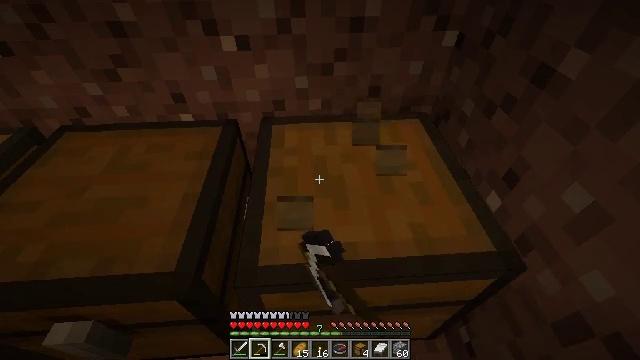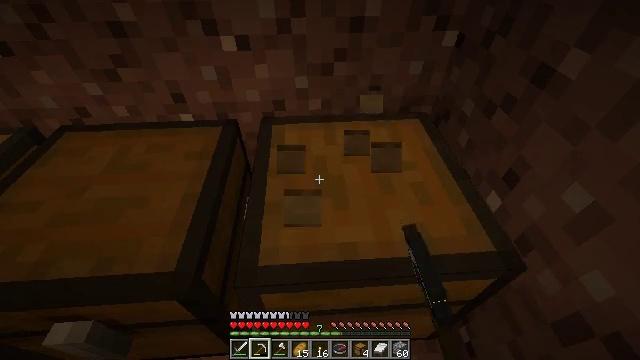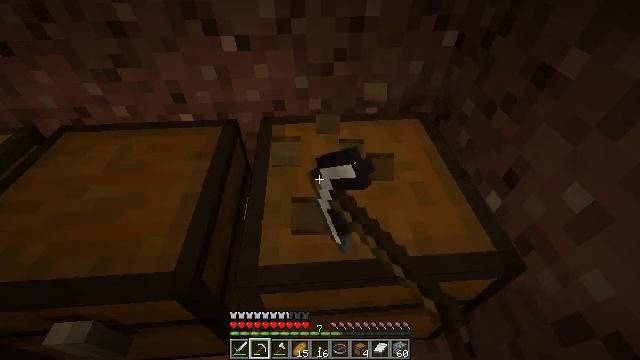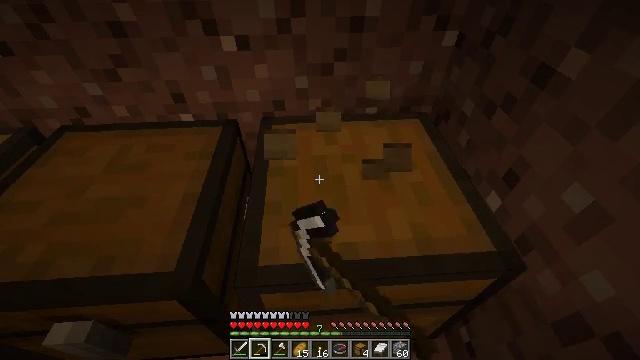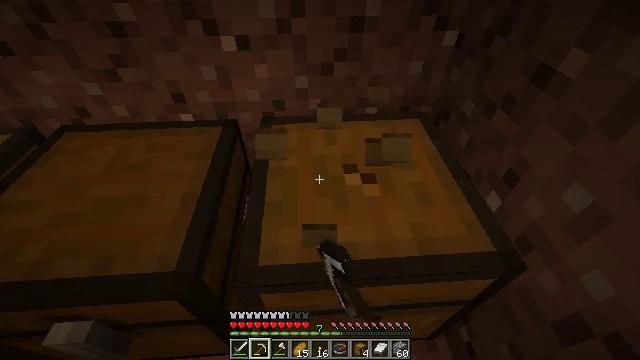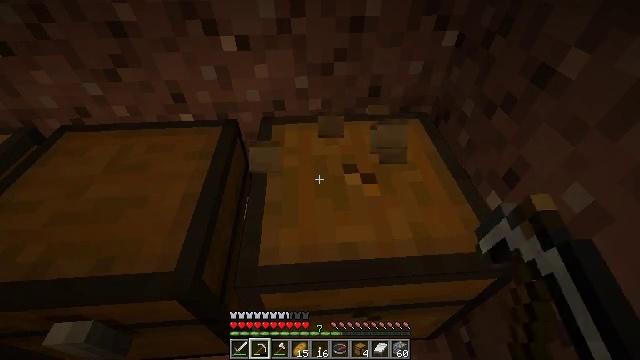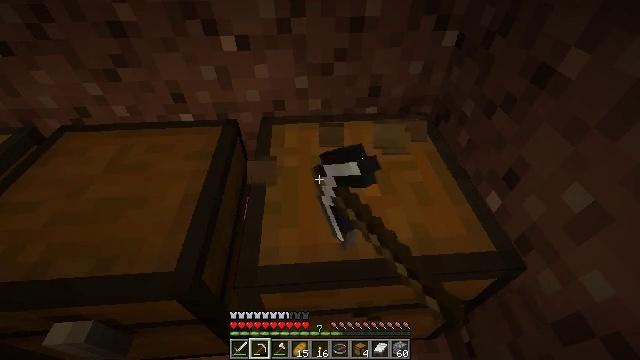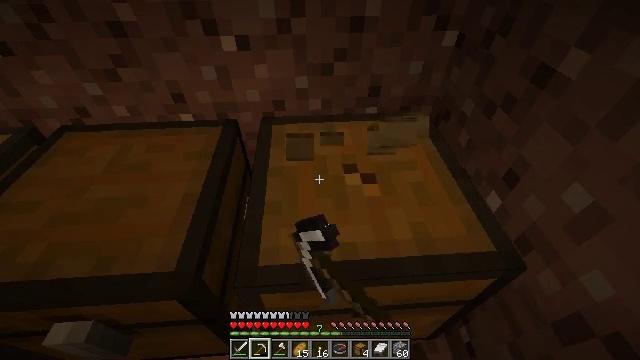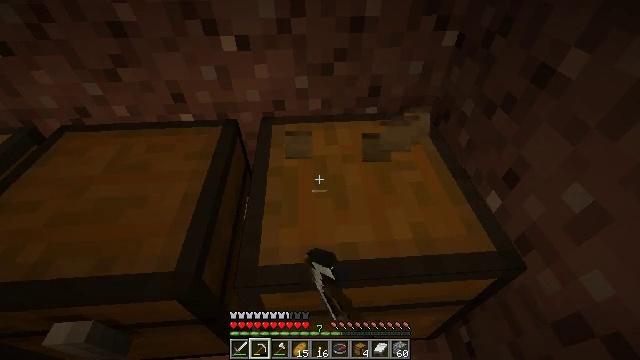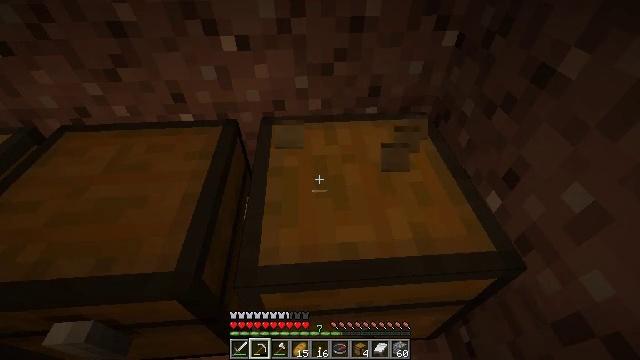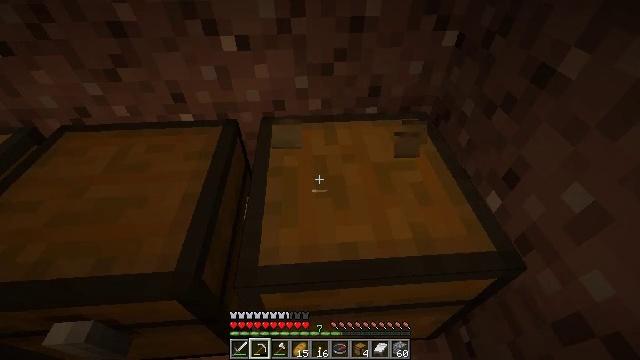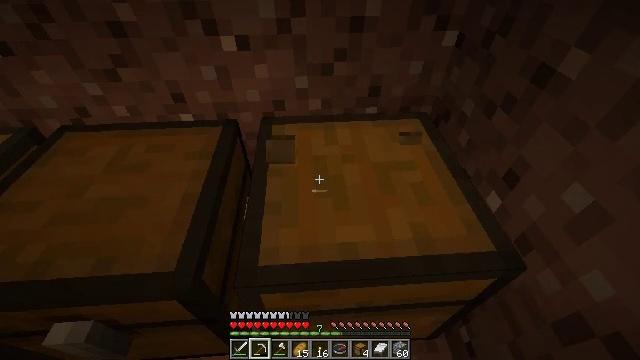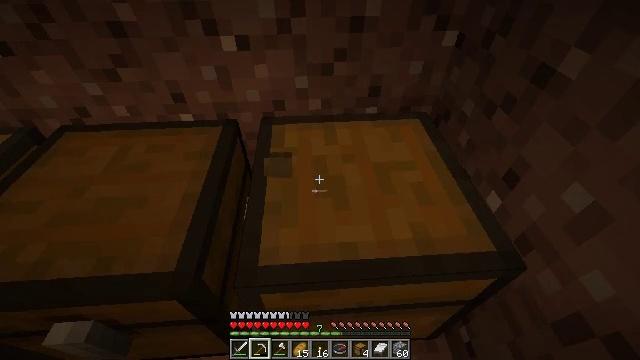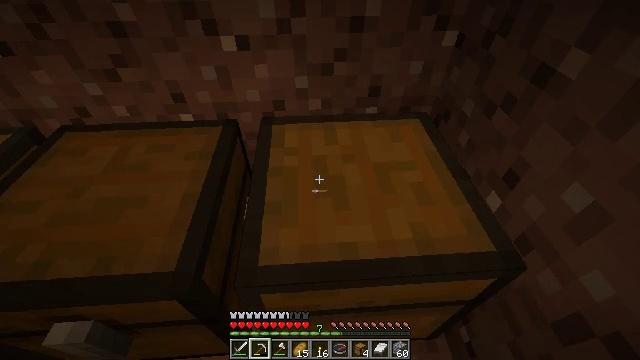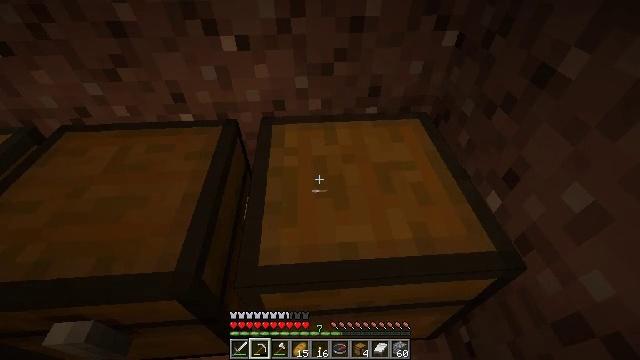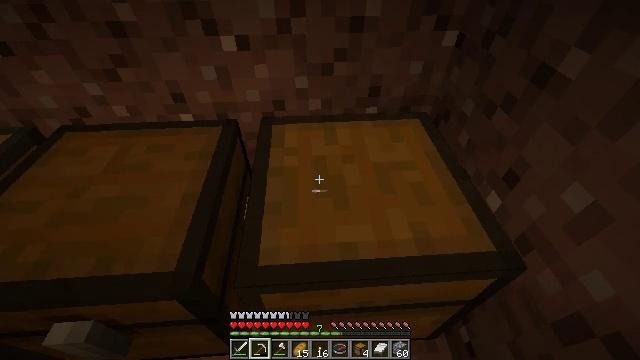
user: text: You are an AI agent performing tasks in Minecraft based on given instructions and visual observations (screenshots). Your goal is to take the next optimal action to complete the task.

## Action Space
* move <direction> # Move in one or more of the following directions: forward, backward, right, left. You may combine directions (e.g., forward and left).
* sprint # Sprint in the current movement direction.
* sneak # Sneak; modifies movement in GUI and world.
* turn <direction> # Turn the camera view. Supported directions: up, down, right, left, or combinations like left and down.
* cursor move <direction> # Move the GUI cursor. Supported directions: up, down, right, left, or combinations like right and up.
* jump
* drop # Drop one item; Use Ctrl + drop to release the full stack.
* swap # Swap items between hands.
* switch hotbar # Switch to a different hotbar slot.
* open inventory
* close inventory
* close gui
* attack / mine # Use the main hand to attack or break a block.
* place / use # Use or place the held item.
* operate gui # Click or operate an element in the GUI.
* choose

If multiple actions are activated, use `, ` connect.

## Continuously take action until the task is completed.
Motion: motion action
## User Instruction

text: Mine the chest to collect it.
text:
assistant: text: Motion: attack / mine
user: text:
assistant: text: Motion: attack / mine
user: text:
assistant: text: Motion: attack / mine
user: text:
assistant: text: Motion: attack / mine
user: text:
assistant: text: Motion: attack / mine
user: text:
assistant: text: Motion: attack / mine
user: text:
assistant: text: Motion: attack / mine
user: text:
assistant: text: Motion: no_op
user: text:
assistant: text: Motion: no_op
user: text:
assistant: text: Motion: no_op
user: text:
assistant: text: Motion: no_op
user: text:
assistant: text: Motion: no_op
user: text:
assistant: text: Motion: no_op
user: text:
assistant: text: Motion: no_op
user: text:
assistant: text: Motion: no_op
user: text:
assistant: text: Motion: no_op
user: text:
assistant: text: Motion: switch to hotbar 4
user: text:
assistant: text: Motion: switch to hotbar 4
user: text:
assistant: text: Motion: no_op
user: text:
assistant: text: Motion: no_op
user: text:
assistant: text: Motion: no_op
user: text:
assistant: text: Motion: no_op
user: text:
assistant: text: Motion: attack / mine
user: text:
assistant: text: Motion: attack / mine
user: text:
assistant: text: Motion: attack / mine
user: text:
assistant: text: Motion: attack / mine
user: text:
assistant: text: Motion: attack / mine
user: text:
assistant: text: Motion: switch to hotbar 3
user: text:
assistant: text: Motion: switch to hotbar 3
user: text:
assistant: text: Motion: switch to hotbar 3